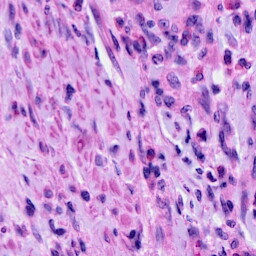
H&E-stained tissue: Cervix